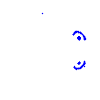
Particle: kaon